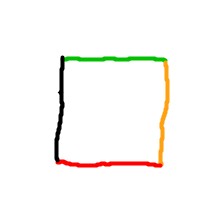
Shape: square